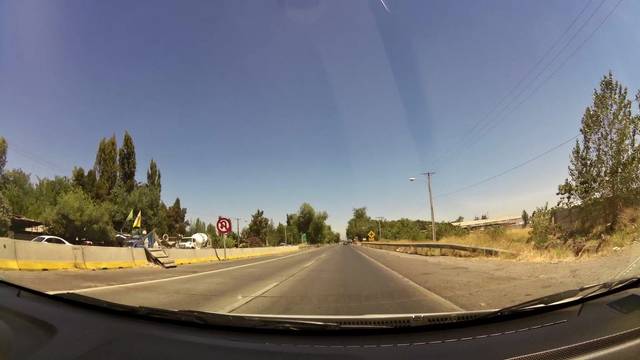
Region: Chile
Coordinates: -34.222, -70.778